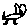
Label: cat